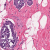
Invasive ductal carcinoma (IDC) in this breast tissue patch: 0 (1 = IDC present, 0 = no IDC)